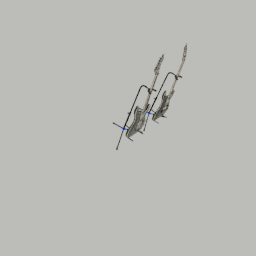
Label: electronics